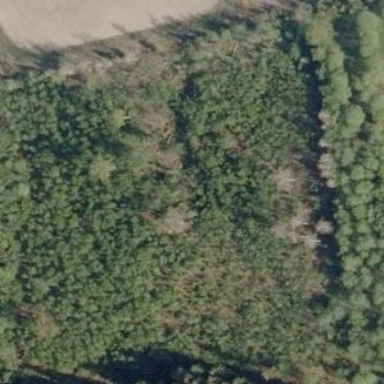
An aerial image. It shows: Clearcut area with scrub vegetation.